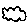
Label: cloud